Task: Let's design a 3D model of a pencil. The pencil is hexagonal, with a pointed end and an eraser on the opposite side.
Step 123:
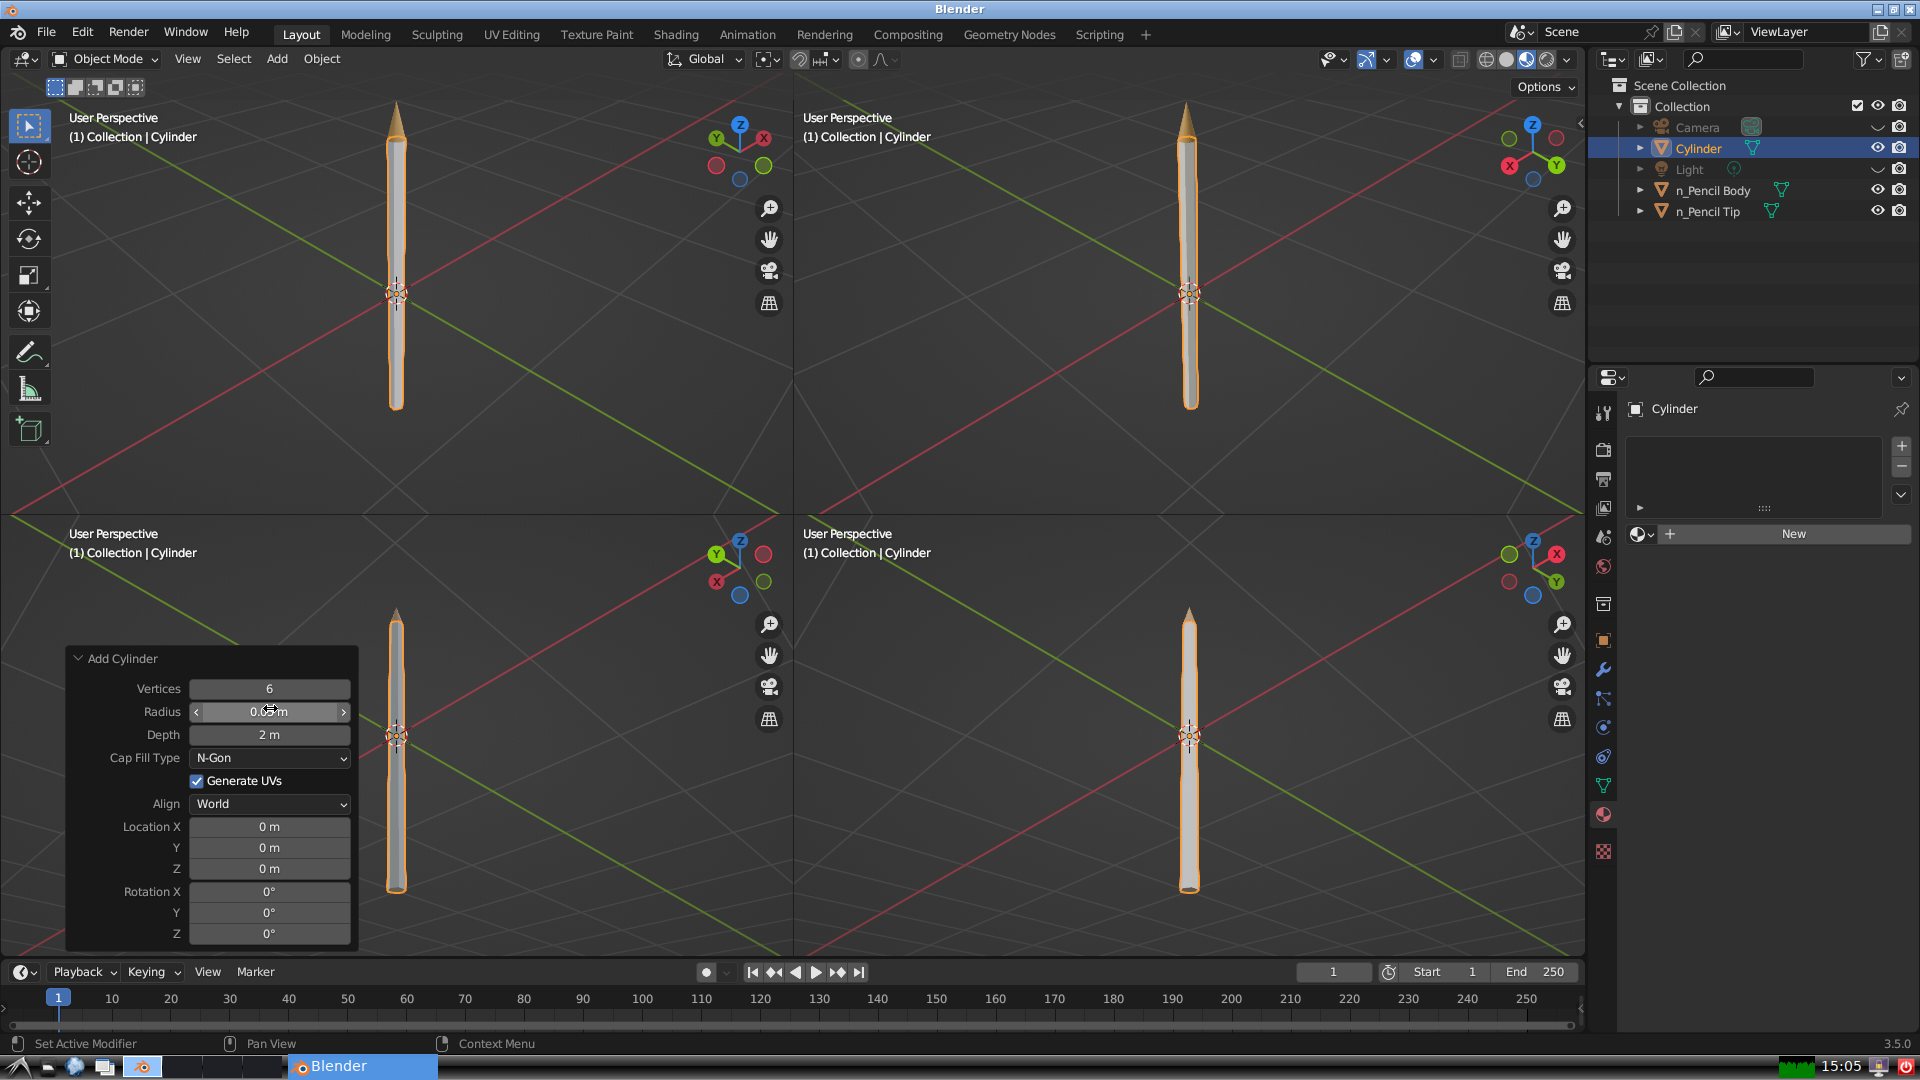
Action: {"mouse_move": [960, 540]}